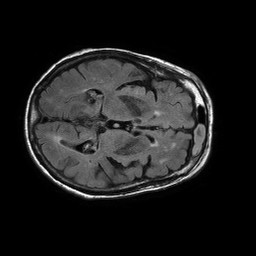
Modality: FLAIR
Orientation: axial
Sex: female
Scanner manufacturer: philips
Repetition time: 11 s
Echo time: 0.125 s